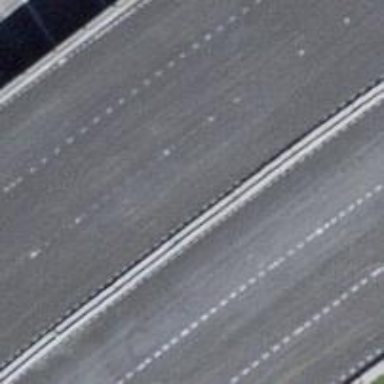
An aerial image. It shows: Tertiary road with asphalt surface.